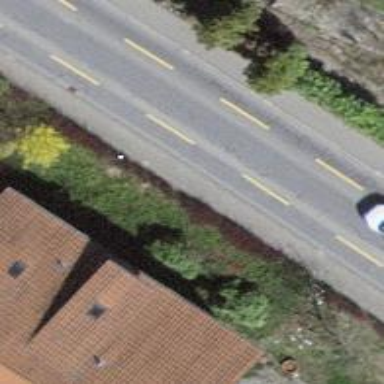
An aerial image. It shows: Sidewalk.